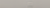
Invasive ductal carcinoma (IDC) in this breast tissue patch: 0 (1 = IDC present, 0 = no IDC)